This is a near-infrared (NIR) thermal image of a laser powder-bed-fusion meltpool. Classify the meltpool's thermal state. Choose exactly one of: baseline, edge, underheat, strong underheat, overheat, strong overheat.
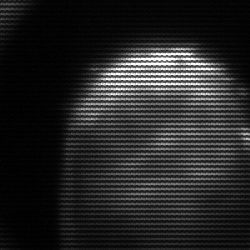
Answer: edge